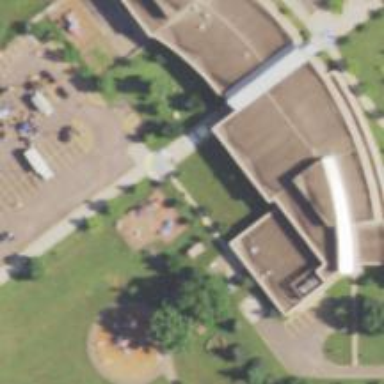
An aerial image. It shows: School building.